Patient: sex F, age 33
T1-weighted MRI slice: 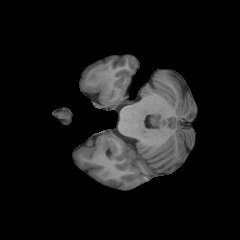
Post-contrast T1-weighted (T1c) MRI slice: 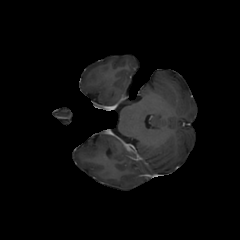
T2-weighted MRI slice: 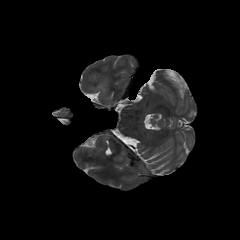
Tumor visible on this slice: yes
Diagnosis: Astrocytoma, IDH-mutant
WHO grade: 4